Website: ulta-beauty
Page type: payment
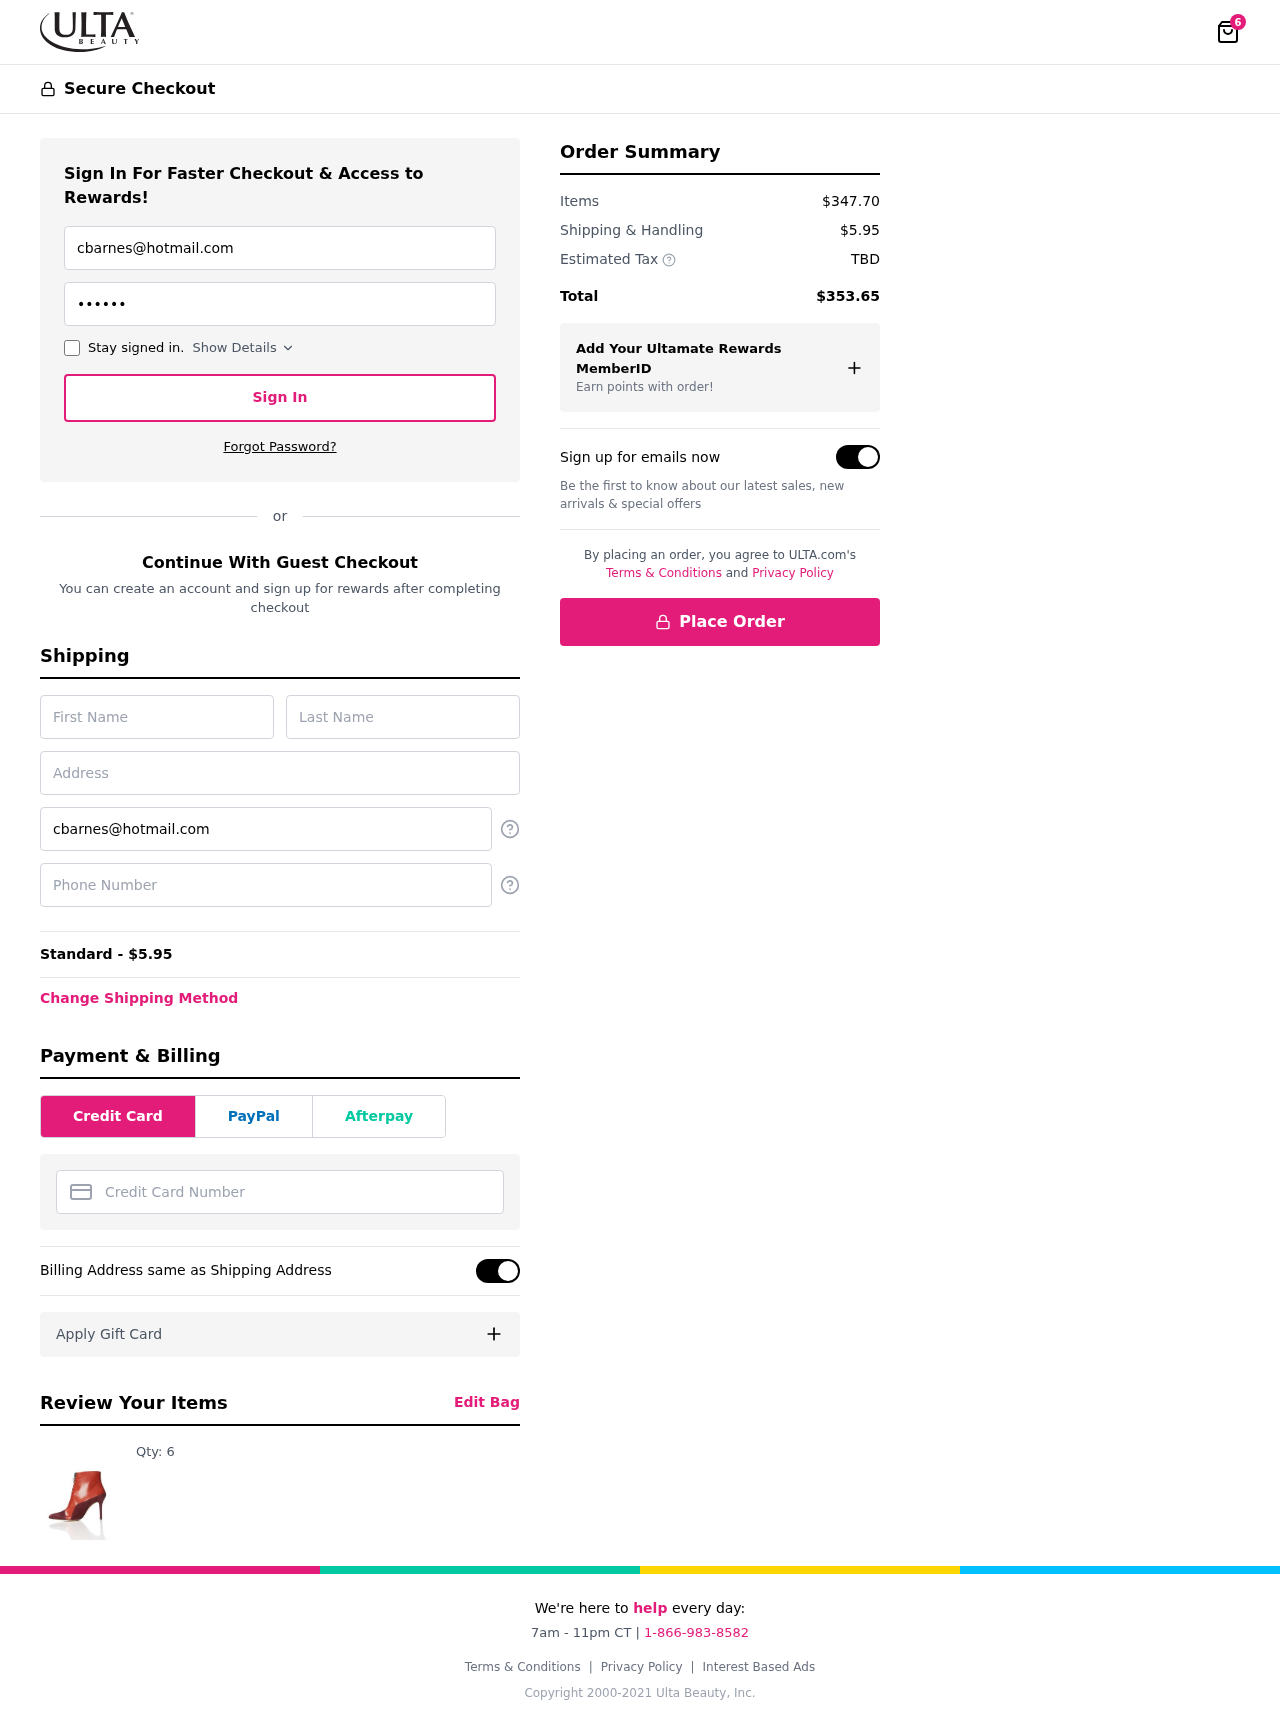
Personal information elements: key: PII_CARD_NUMBER
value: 6011 8435 4635 1377
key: PII_EMAIL
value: cbarnes@hotmail.com
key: PII_FIRSTNAME
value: Clayton
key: PII_LASTNAME
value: Barnes
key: PII_PHONE
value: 5515379424
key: PII_STREET
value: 84477 Anderson Lights Apt. 868
Product elements: key: PRODUCT1_QUANTITY
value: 6
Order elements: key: ORDER_NUM_ITEMS
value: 6
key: ORDER_SHIPPING_COST
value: $5.95
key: ORDER_SHIPPING_COST
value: Standard - $5.95
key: ORDER_SUBTOTAL
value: $347.70
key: ORDER_TAX
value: TBD
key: ORDER_TOTAL
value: $353.65